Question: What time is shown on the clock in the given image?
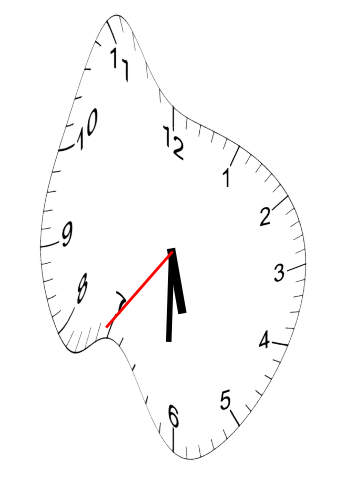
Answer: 05:30:36